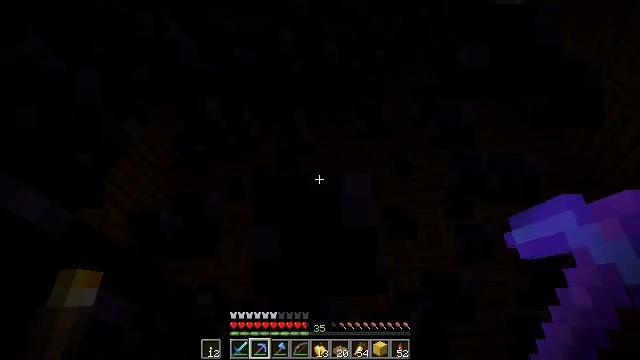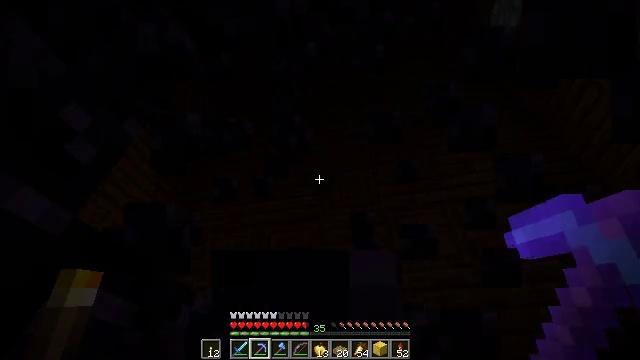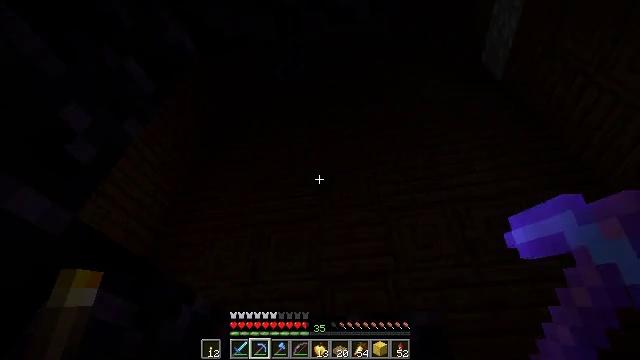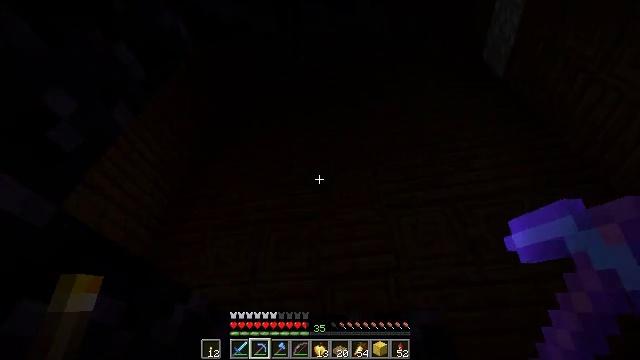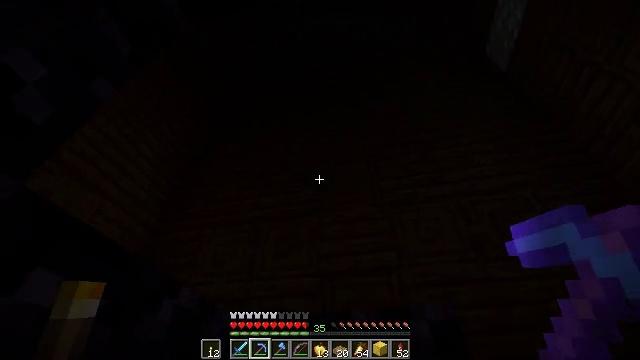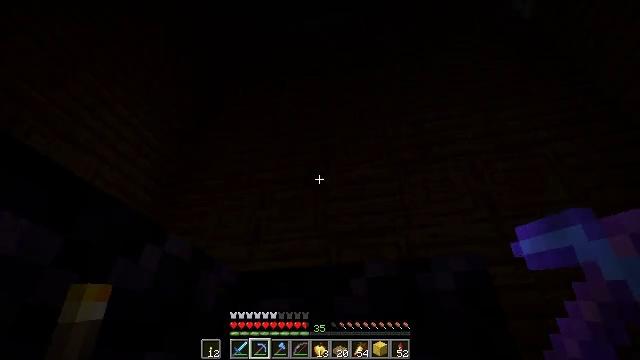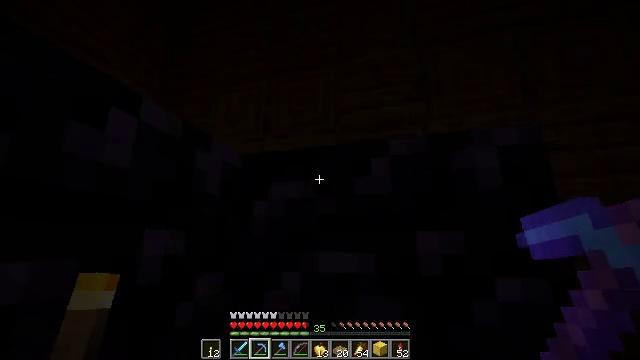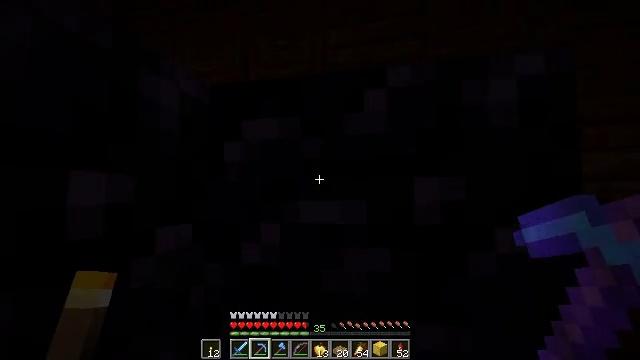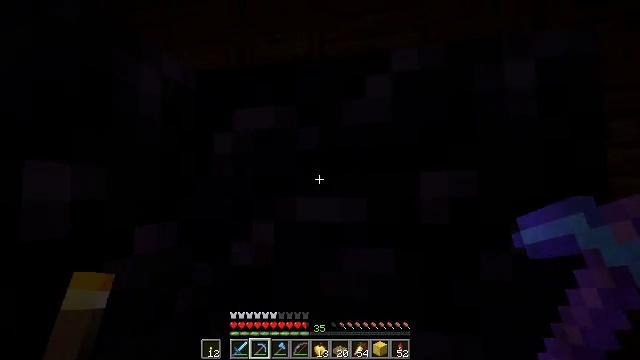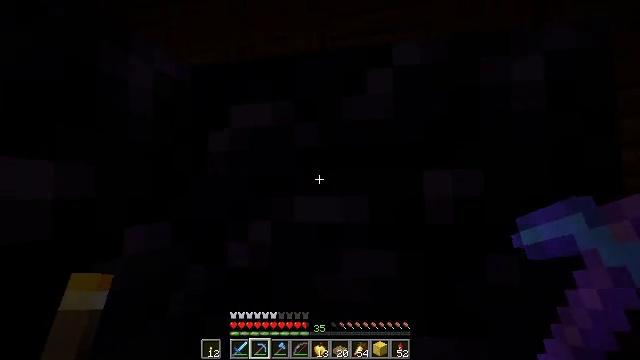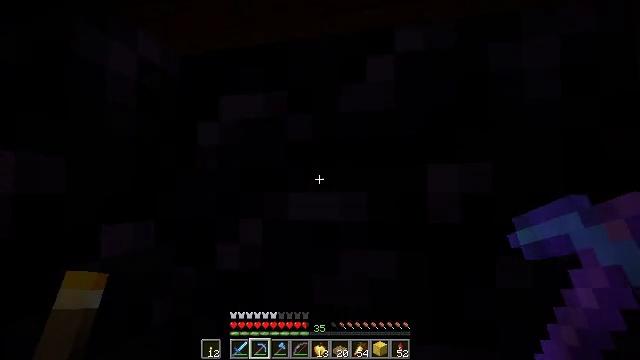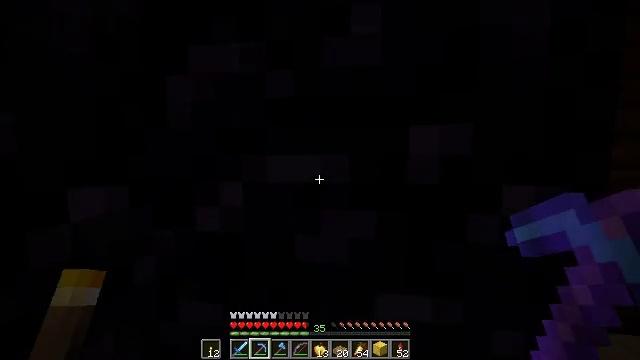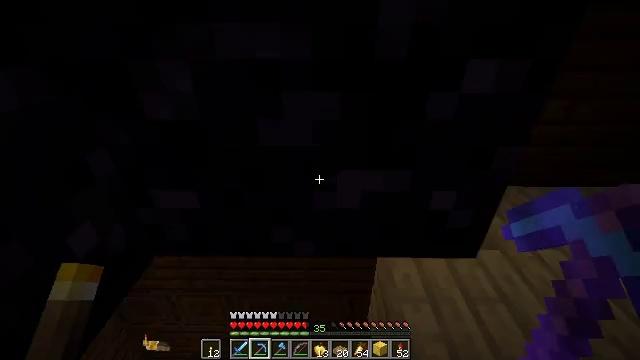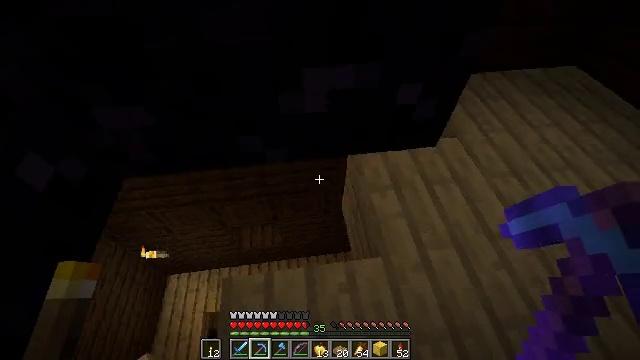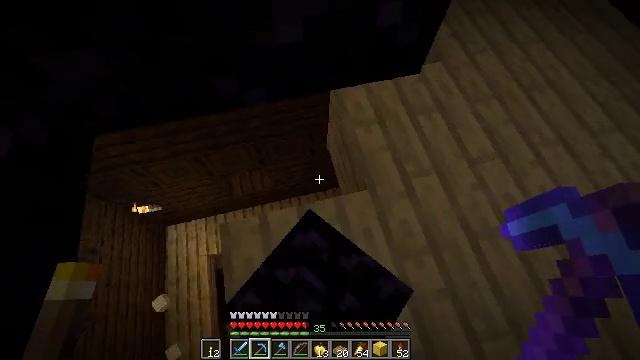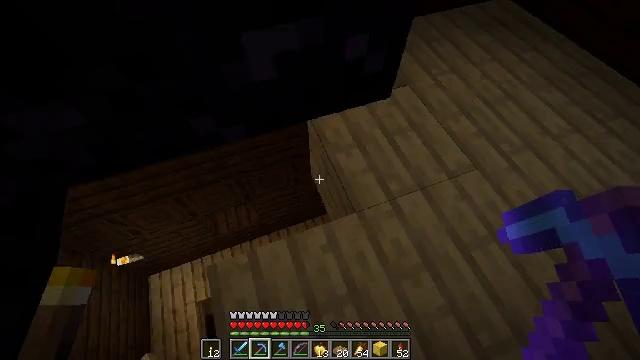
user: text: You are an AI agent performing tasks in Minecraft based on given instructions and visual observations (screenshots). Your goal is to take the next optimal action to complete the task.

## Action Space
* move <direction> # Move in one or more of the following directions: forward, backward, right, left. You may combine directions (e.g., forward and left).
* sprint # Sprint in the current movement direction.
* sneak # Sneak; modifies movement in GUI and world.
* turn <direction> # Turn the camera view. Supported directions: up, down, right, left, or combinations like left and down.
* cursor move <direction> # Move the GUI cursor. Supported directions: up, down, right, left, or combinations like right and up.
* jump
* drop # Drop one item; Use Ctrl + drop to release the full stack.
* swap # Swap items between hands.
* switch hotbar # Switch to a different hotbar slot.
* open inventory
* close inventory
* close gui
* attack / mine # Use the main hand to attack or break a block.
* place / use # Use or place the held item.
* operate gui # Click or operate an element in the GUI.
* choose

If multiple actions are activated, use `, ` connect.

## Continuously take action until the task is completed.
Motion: motion action
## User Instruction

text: Gather dark oak log for crafting.
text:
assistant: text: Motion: attack / mine
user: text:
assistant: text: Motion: attack / mine
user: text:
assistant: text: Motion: move forward, attack / mine
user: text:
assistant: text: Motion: move forward, attack / mine
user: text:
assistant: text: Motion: move forward, turn left and down
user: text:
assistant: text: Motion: move forward, turn left and down
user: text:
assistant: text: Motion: turn right and down
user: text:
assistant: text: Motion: no_op
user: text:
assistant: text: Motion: no_op
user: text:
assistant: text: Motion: no_op
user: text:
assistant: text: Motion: turn right and down
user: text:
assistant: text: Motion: turn right and down
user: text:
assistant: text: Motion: turn right and down
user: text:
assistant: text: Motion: turn right and down
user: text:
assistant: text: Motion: turn right and up
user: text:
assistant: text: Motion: turn right and up
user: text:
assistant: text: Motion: no_op
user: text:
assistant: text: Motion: no_op
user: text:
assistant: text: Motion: turn right and down
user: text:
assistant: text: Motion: turn left and down
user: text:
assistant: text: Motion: turn left and down
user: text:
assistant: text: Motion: move right, turn left
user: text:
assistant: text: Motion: move right, turn left and up
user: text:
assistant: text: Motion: move right, turn up
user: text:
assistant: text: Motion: move right
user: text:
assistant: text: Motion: move right
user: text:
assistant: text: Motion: move right, turn right
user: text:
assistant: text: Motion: move right
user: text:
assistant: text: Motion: move right
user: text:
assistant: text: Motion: move right, turn left